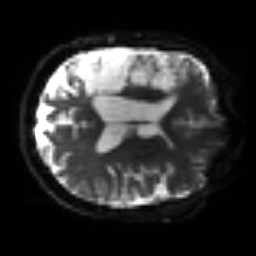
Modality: sbref
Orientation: axial
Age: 47
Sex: male
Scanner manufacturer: siemens
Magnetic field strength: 3 T
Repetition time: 3.2 s
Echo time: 0.081 s